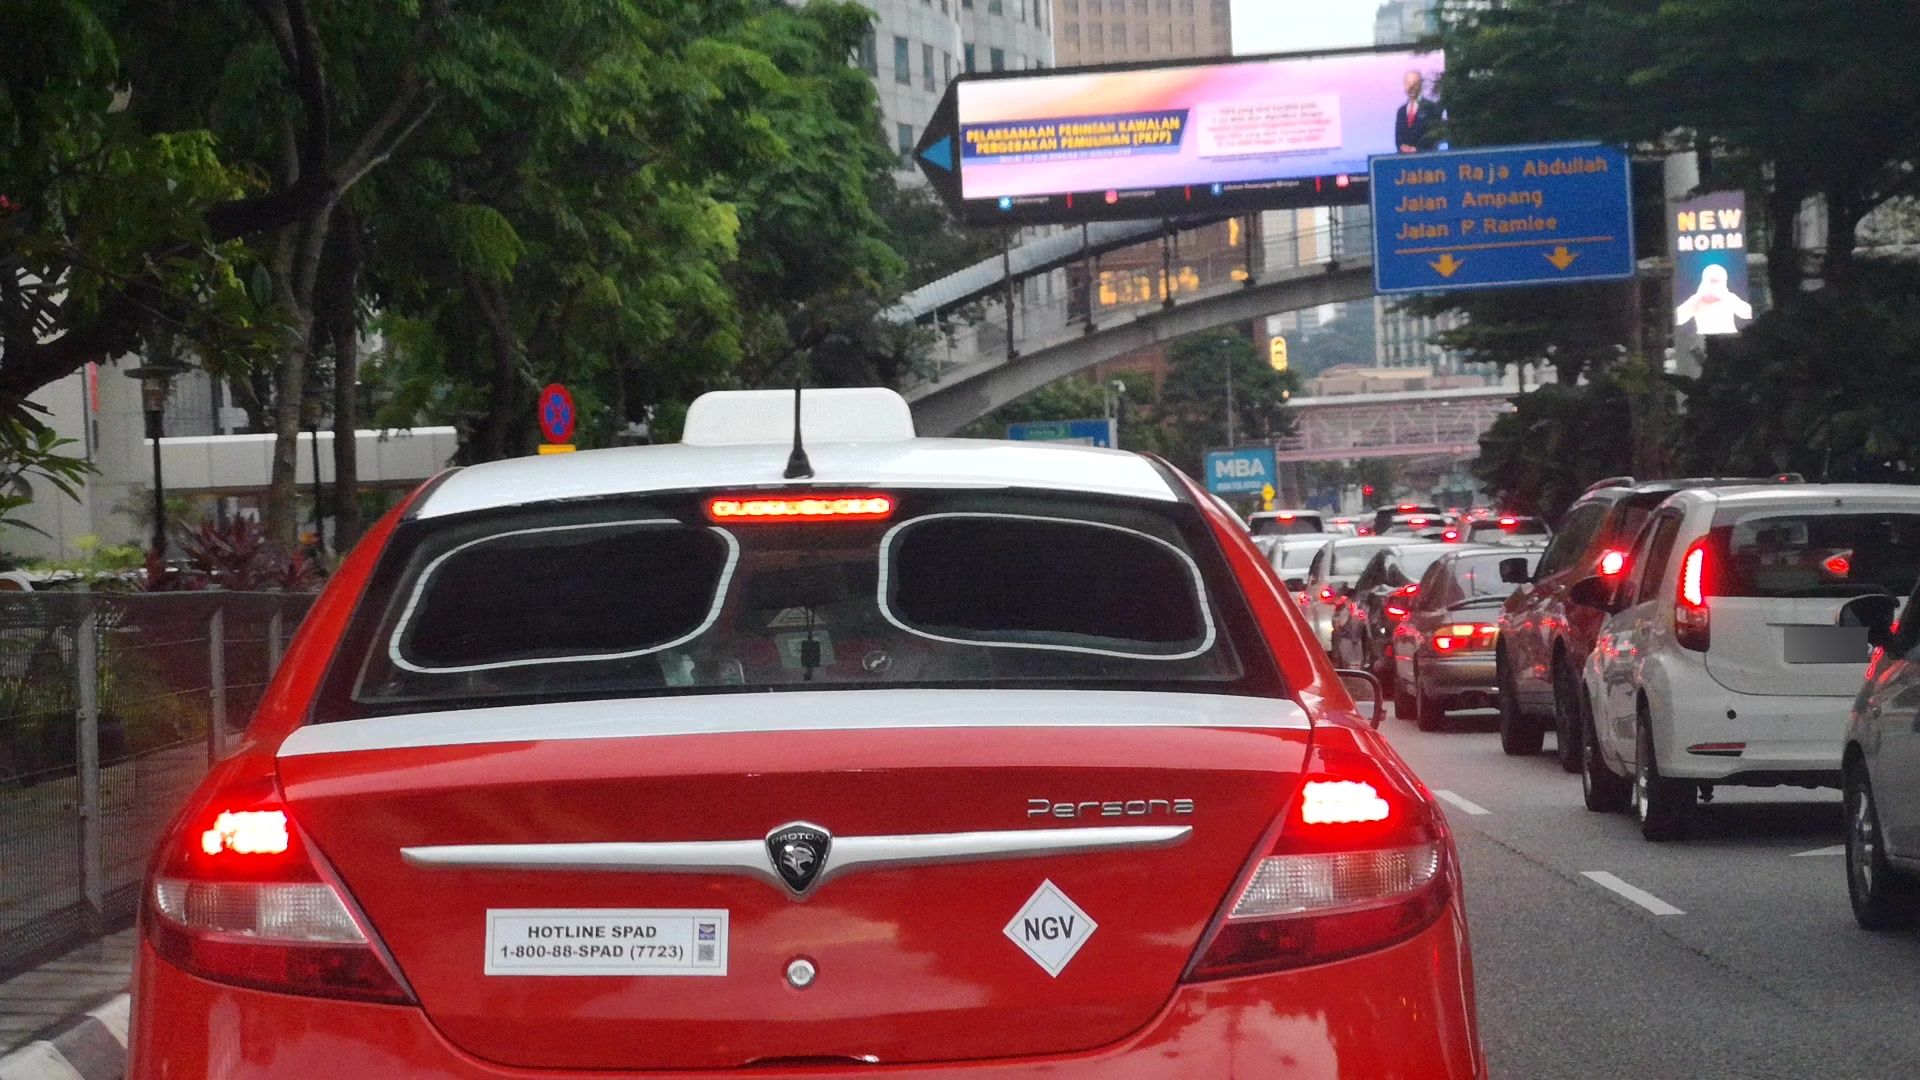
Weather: clear
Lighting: day
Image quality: good
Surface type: walking surface
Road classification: footway, track, steps
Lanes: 1
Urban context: urban centre
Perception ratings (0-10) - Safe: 1.71, Lively: 8.35, Beautiful: 3.8, Boring: 1.02, Depressing: 3.67, Wealthy: 3.45